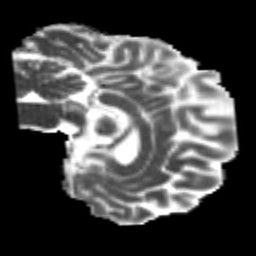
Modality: MD
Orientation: sagittal
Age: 22
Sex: male
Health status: healthy
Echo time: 0.074 s